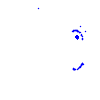
Particle: kaon